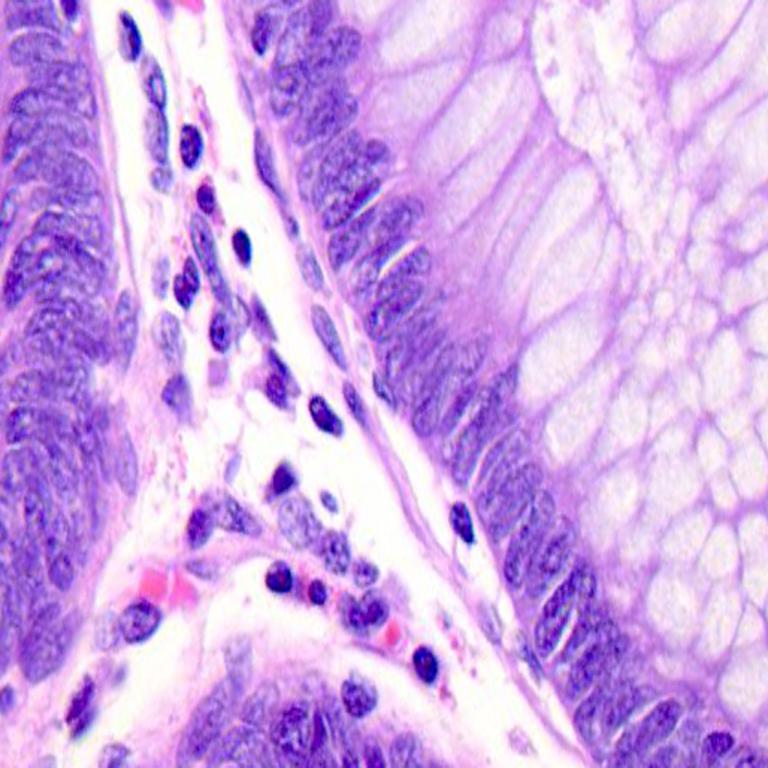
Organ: colon
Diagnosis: benign